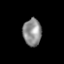
Tissue: lung
Cell type: T cells
Senescence score: 0.2179
Nuclear area (px): 493
Mean DAPI intensity: 140.986